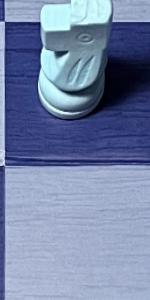
Label: Empty